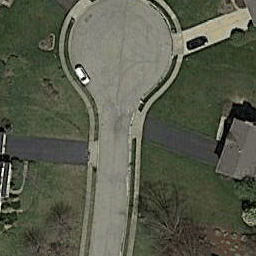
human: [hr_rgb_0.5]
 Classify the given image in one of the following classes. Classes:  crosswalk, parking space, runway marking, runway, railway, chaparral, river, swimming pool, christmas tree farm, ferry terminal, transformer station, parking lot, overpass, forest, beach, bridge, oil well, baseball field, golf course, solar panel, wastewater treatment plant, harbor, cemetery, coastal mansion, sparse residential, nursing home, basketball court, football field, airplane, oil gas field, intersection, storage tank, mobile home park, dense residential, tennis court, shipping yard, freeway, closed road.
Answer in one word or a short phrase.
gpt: closed road